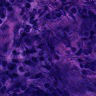
Metastatic tissue present: no